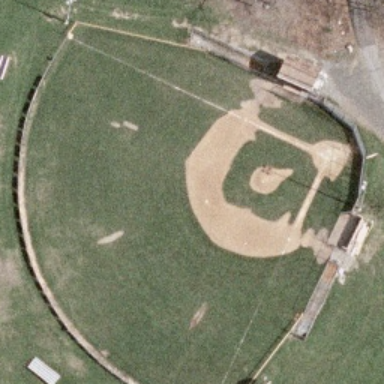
This is a baseball diamond .